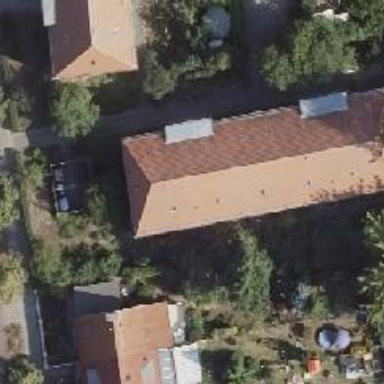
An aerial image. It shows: Hipped roof on apartment building.